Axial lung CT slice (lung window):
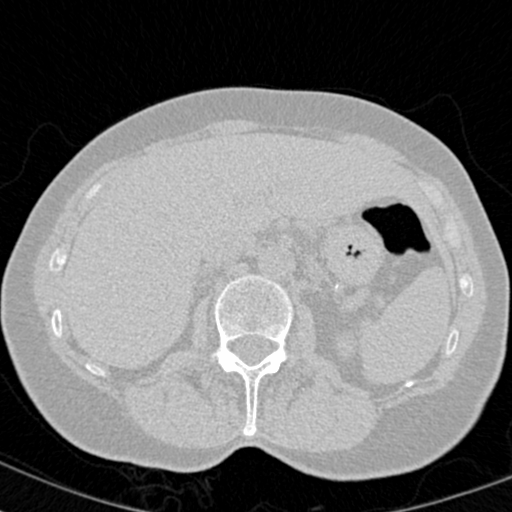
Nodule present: no